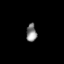
Tissue: prostate
Cell type: Myeloid cells
Senescence score: 0.2364
Nuclear area (px): 181
Mean DAPI intensity: 131.63